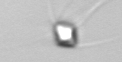
Label: Chaetoceros